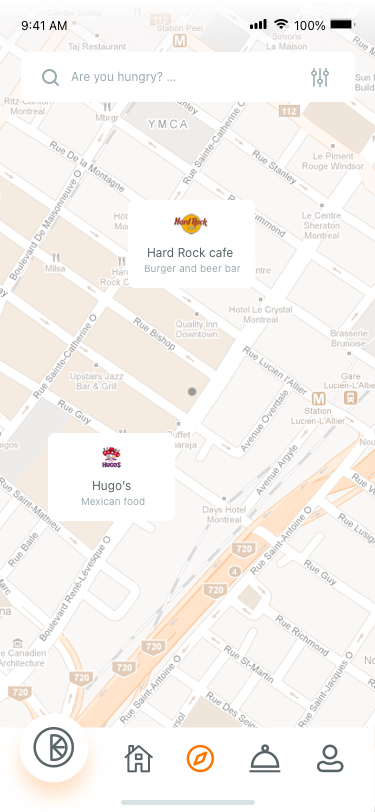
Text in this UI design:
Hard Rock cafe
Burger and beer bar
Hugo’s
Mexican food
Are you hungry? …
100%
9:41 AM